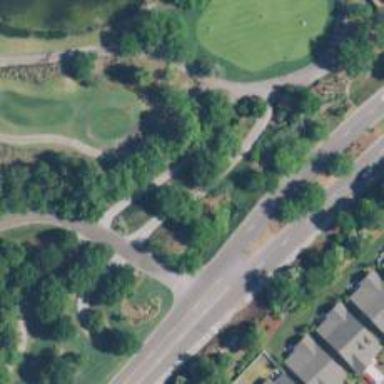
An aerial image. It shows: Footway that serves as golf path.